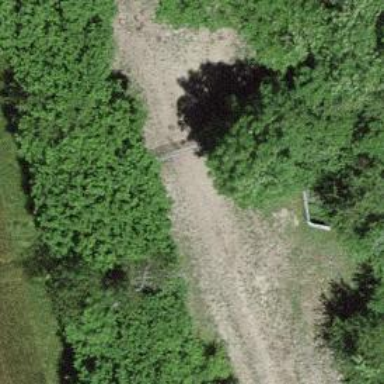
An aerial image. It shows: Track with very rough surface.